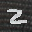
Label: 2